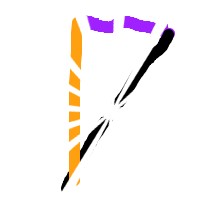
Shape: triangle